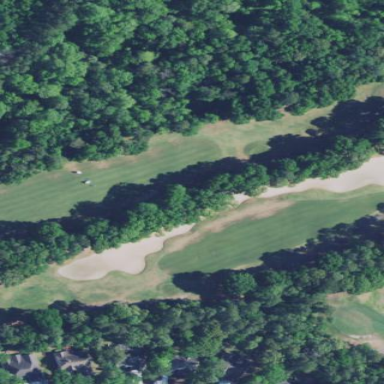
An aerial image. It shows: Golf bunker filled with sandy terrain.